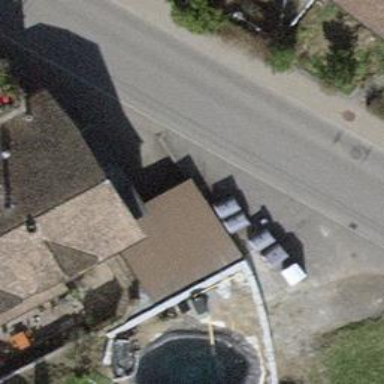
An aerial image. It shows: View of roof of building.